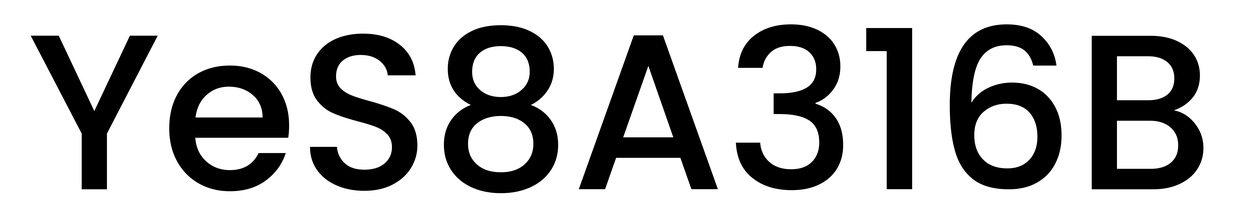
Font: Poppins-Medium